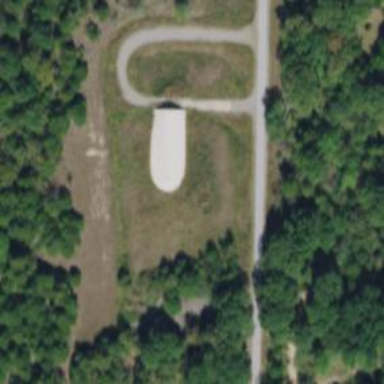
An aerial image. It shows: Military bunker.